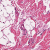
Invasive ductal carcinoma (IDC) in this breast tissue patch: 0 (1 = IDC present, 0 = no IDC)